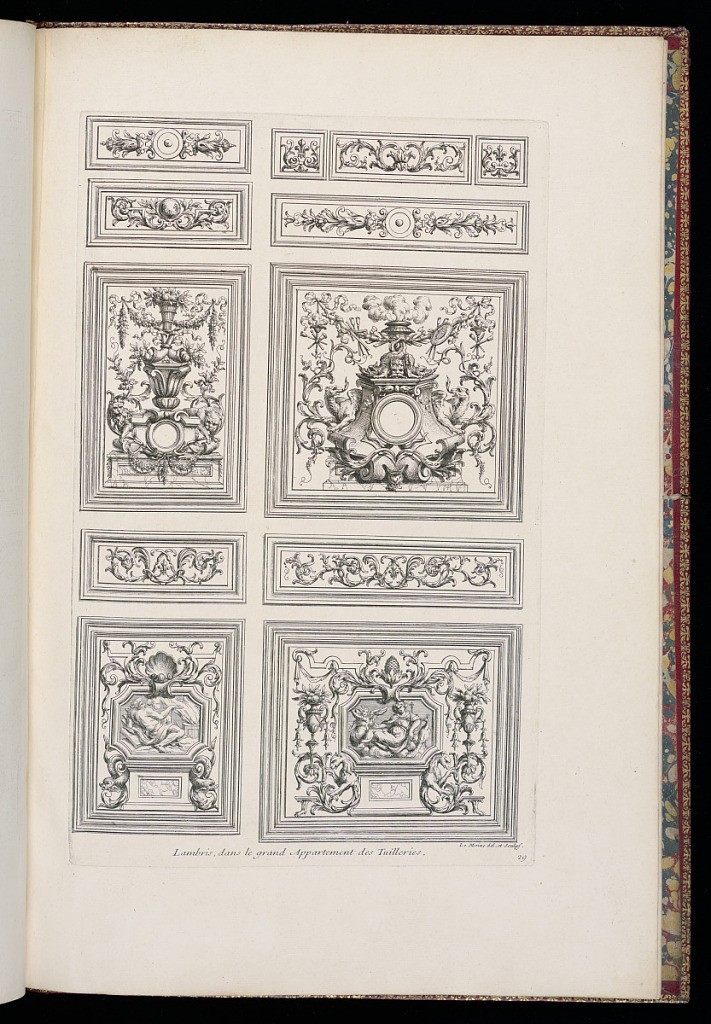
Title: Lambris, dans le grand Appartement des Tuilleries
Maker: Jean Lemoyne, French, 1638 – 1715
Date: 1710
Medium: Etching on laid paper
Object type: Bound print
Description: Twenty-ninth plate from a series of prints depicting the ornament and interiors of the King's apartment at the Royal palaces of the Louvre and the Tuileries, part of the Cabinet du Roi (King's Cabinet) series published by the Imprimerie Royale. The plate illustrates a set of ten panels from the Grand Apartment of the Tuileries Palace. The panels feature grotesque motifs, strapwork, mythological figures in cartouches, animals, dolphins, shells, masks, foliage, fleurons, acanthus leaf scrolls, rosettes, ribbons, garlands of flowers, vases, incense burners, heraldic devices, fleurs-de-lys, and interlaced L's. The plate is titled, signed, and numbered.